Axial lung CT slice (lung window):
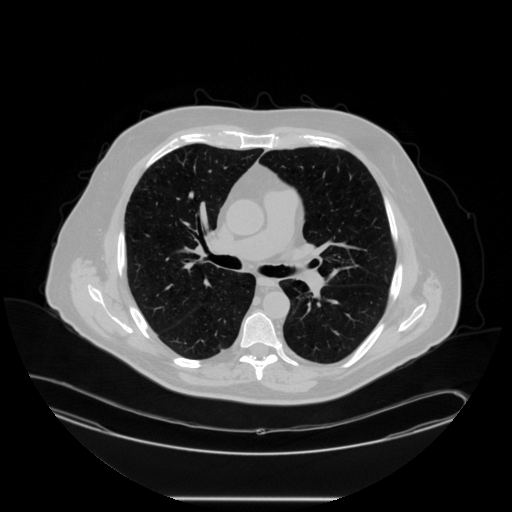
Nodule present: no